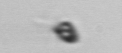
Label: Pyramimonas